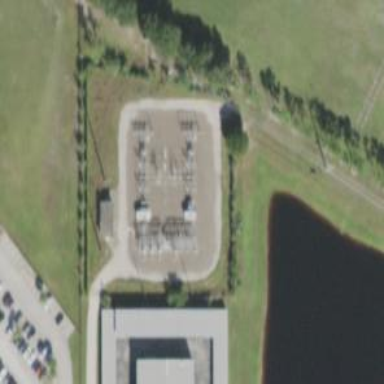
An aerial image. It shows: Switch used for power control.